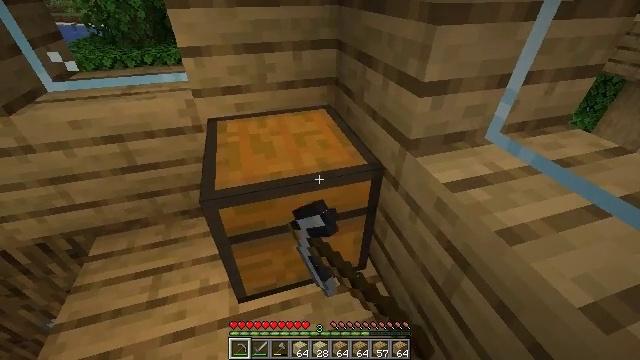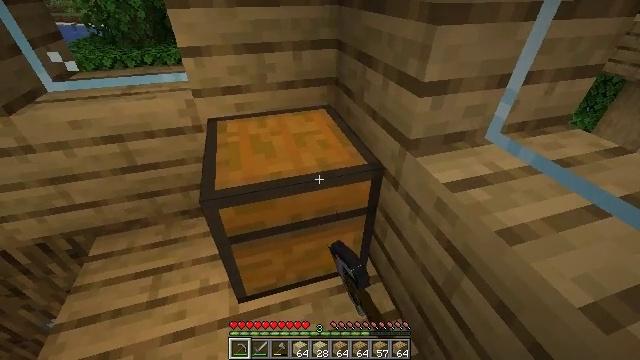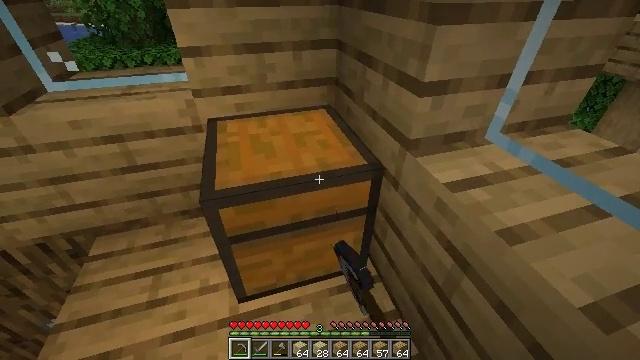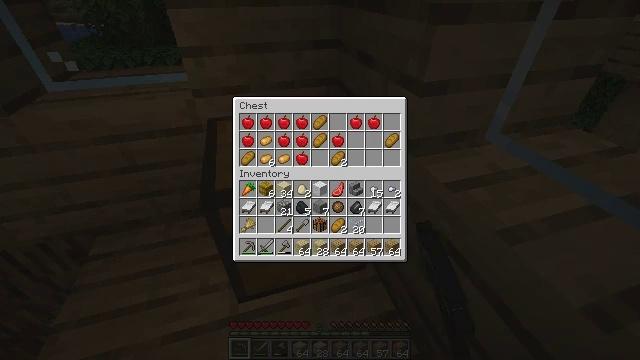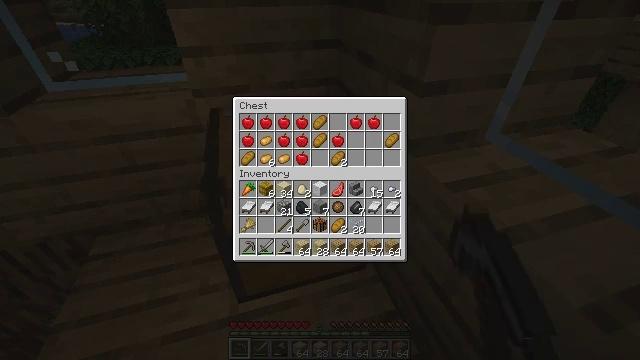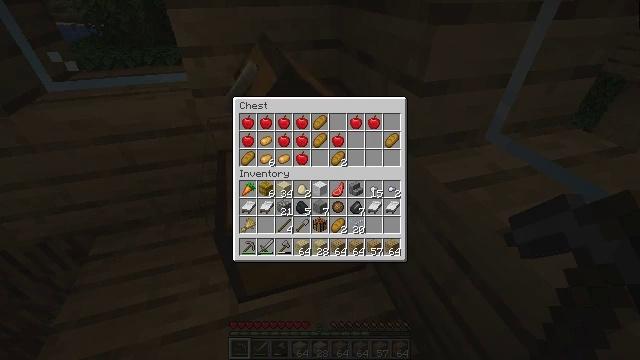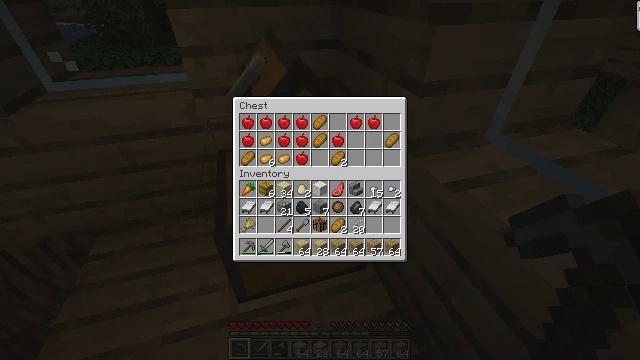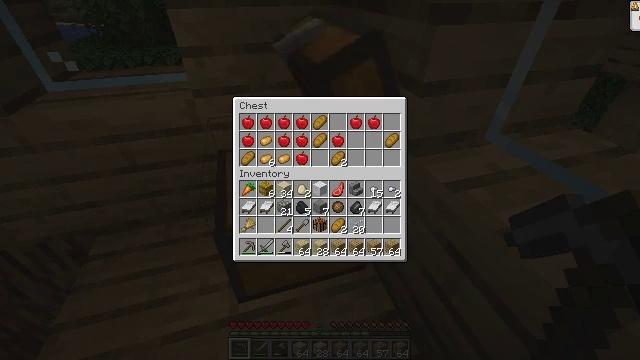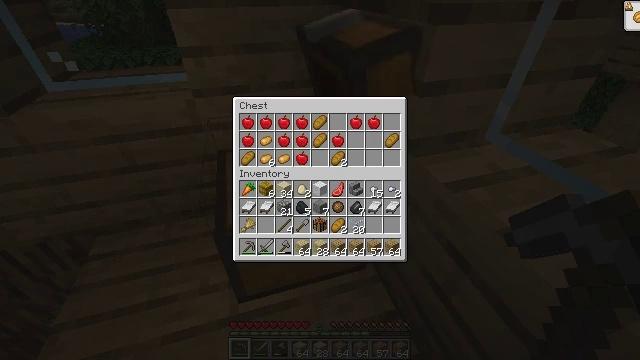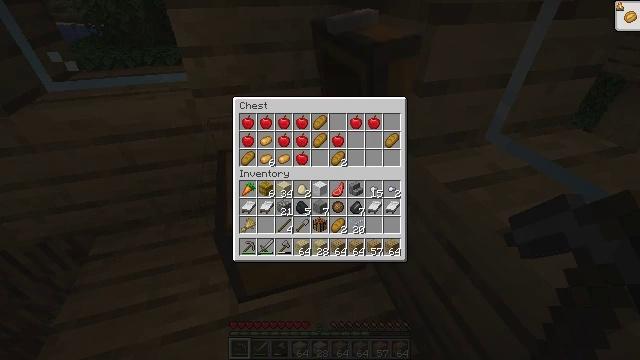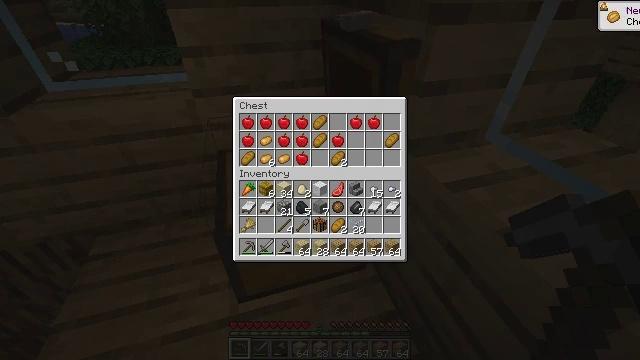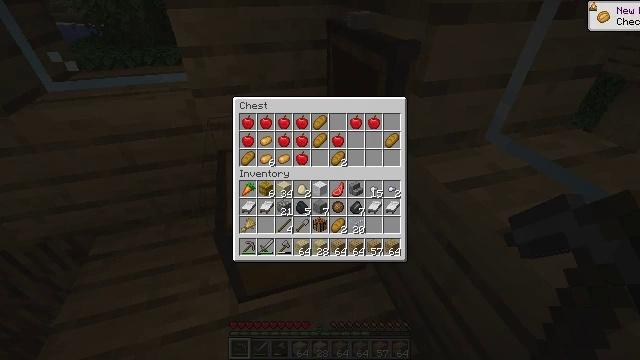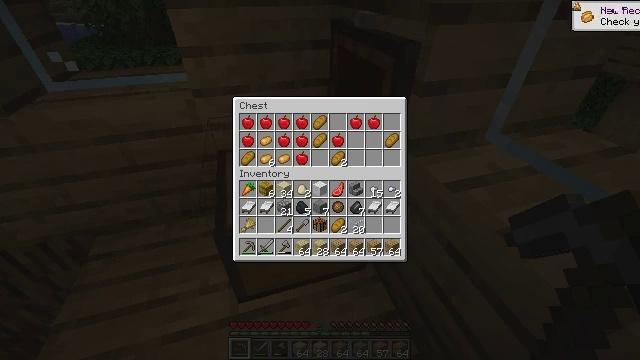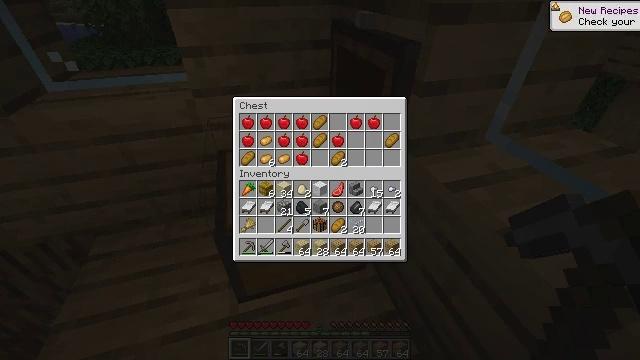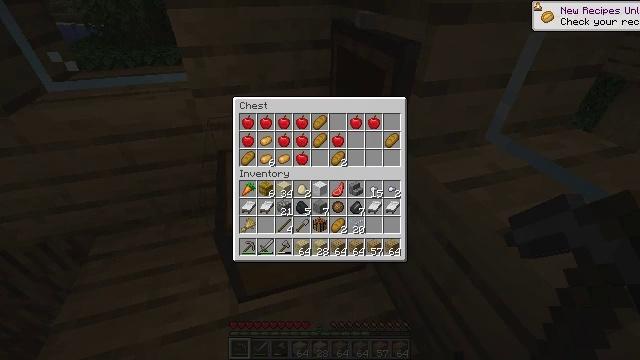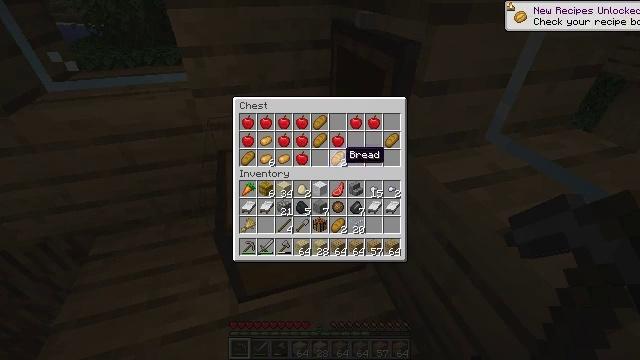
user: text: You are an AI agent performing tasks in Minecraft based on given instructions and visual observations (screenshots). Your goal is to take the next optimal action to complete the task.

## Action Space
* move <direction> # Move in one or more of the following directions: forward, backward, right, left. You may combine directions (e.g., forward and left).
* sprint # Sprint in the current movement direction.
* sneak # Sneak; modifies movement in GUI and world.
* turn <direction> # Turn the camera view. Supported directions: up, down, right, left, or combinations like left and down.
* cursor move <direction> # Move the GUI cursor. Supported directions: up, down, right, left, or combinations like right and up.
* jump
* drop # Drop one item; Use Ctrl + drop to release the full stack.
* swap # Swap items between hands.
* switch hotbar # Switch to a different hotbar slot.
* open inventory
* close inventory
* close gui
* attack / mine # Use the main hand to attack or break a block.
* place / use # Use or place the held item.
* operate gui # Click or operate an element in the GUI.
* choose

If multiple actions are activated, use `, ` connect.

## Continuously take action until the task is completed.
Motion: motion action
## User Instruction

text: Mine the white bed.
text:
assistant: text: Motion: no_op
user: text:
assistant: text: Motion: no_op
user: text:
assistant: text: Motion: open gui
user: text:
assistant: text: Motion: no_op
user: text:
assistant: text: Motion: no_op
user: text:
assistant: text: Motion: no_op
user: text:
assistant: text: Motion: no_op
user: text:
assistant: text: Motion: no_op
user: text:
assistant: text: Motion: no_op
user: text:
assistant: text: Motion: no_op
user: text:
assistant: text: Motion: no_op
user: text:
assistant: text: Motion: no_op
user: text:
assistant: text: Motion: no_op
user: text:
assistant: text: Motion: move forward
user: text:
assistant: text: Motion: move forward
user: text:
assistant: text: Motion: move forward, cursor move right and up
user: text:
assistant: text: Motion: move forward, cursor move right and up
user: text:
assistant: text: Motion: move forward
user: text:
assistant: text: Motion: no_op
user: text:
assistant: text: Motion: no_op
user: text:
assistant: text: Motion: no_op
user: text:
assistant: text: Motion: no_op
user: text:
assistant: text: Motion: cursor move left
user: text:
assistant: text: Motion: cursor move left
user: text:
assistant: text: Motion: no_op
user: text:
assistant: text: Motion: no_op
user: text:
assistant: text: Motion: no_op
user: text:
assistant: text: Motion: no_op
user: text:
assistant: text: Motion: no_op
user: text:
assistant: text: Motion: no_op